Question: So I have a problem and hope you could help me out here for I am out of ideas:
I try to create a html/css-based bill of fare (I hope it's right... perhaps "menu" is better english? sry, german here), and it worked out fine so far, but there's one little flaw in my css I cant' figure out.
To make things clearer, I created a fiddle over here: [removed, the picture makes it clear :) ]
So in the fiddle you see the "days"-line, which css-class '.day' have just the same percentual width than my menu-cssclass.
Here's the corresponding css:
'''
.a4 .days td div {
color: #ffffff;
font-size: 20px;
padding: 6px 0 4px;
text-align: center;
display: inline-block;
width: 14.28%;
border-right: 2px solid white;
box-sizing: border-box;
font-family: 'OpenSans_SemiBold';
}
'''
...and
'''
.a4 .menu-item {
width: 14.28%;
float: left;
vertical-align: top;
margin-bottom: 5px;
}
'''
So I thought menus and day-fields would be aligned correctly. But sadly, as seen in the fiddle, the nearer my plan goes "to sunday", the less space is between the menu and the end of the day-rectangle.
I hope someone here could help me out, because after trying to change position: relative to absolute and some other Ideas I am out of Ideas now and clearly in need of help.
here's a screenshot from the comments better describing my problem! actually, I want all fields to look like the "Monday" with the same margin between pictures and end of "monday"-headline (sry for my bad english):

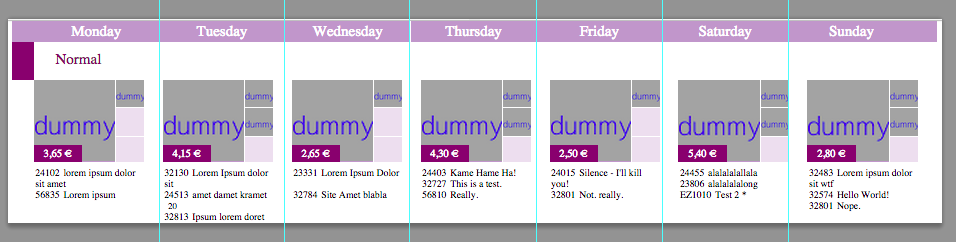
Answer: On this line remove colspan="2"
'''
<tr class="content">
<td class="hspace border-color">
<td class="border-color" colspan="2"> <--- here
'''
And the reason is your table rows are of different width, the "days" row is 1174px and the "content" row is 1204px, so 14.28% of that width gives two different values